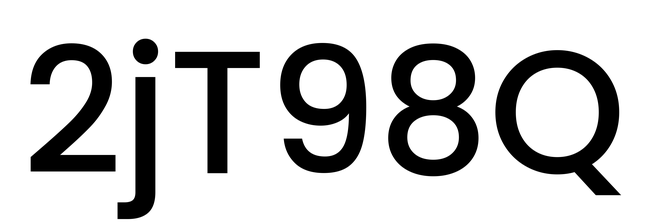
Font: Poppins-Medium